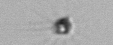
Label: Calciopappus